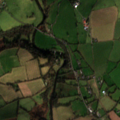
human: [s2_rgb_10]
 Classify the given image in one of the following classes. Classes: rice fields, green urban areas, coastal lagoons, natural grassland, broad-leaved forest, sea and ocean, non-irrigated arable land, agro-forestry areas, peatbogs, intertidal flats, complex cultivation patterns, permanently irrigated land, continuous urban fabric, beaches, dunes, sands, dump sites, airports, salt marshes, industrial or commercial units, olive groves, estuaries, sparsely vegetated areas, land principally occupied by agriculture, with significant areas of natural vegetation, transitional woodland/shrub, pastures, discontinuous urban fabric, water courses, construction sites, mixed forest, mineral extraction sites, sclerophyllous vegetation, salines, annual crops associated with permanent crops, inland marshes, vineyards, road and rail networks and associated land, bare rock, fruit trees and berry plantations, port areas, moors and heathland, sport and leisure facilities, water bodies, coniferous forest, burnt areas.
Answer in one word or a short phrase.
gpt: non-irrigated arable land, pastures, land principally occupied by agriculture, with significant areas of natural vegetation